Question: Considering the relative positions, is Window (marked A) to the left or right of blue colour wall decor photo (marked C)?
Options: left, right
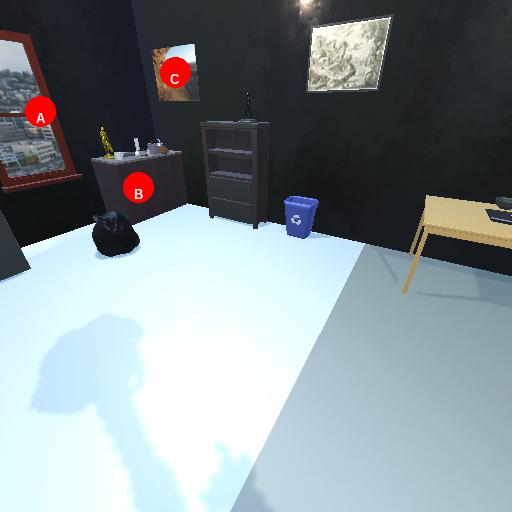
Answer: left